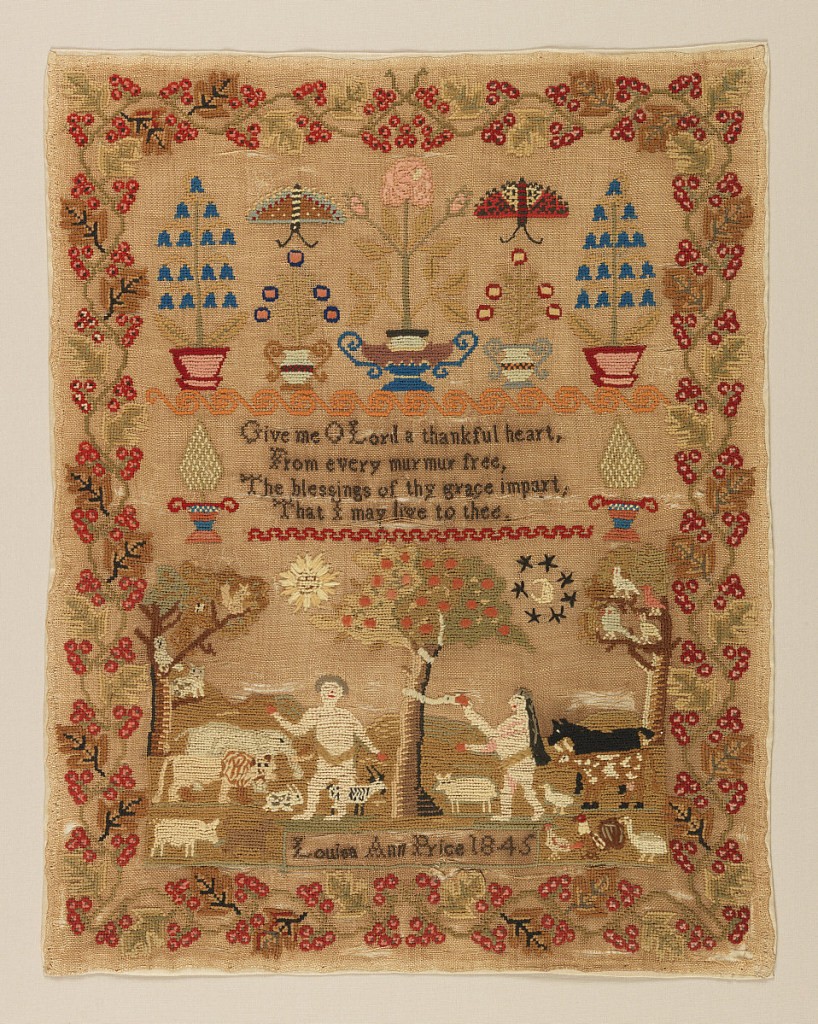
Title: Sampler
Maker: Louisa Ann Price, American
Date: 1845
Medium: wool embroidery on linen foundation Technique: embroidered in cross stitch on plain weave foundation
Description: In the upper register, five flowering trees in urns. In the center, a verse:
Give me O Lord a thankful heart
From every murmur free
The blessings of thy peace impart
That I may live to thee

In the lower third, a scene of the Garden of Eden with Adam and Eve, the sun and moon, and animals. Surrounded by wide grape vine border on four sides, with an inscription.